Interaction volume radius: 5 \u00c5
Interaction volume height: 15 \u00c5
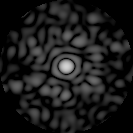
Disorder parameter: 0.8588